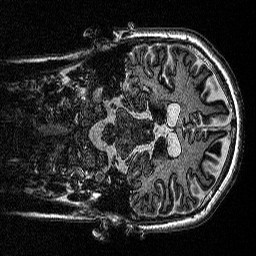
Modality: MP2RAGE
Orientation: coronal
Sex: female
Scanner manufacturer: siemens
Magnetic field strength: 3 T
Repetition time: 5 s
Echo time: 0.00292 s